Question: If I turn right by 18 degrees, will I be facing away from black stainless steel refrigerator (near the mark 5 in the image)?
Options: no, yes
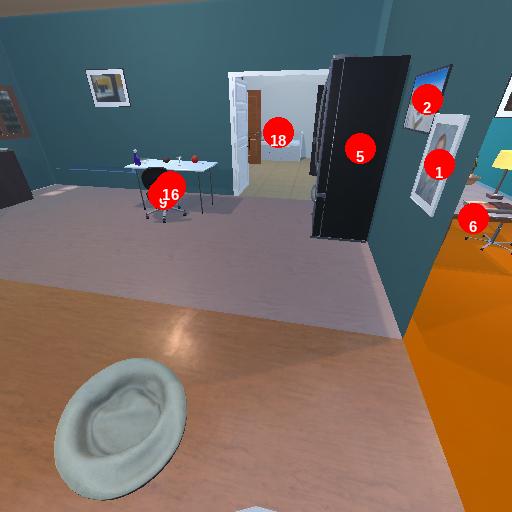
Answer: no